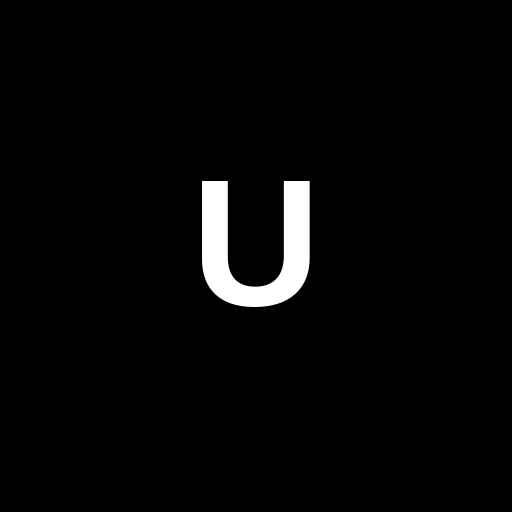
Character: U
Unicode: U+0055 (LATIN CAPITAL LETTER U)